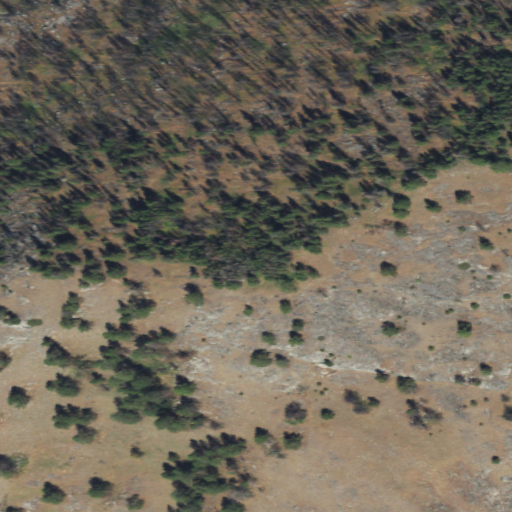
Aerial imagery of mountain in Washington named Beehive Mountain containing grassland, evergreen forest, and shrub